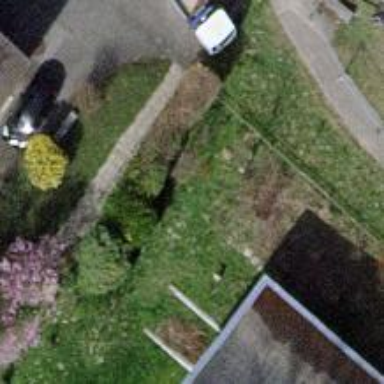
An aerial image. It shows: Evergreen needle-leaved tree.